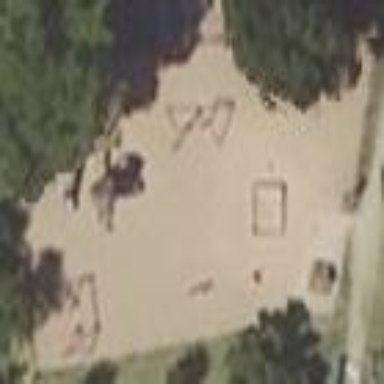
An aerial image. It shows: Playground area for leisure activities on the land.